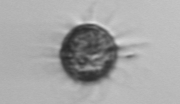
Label: Ciliophora